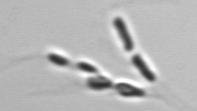
Label: Dinobryon